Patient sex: F
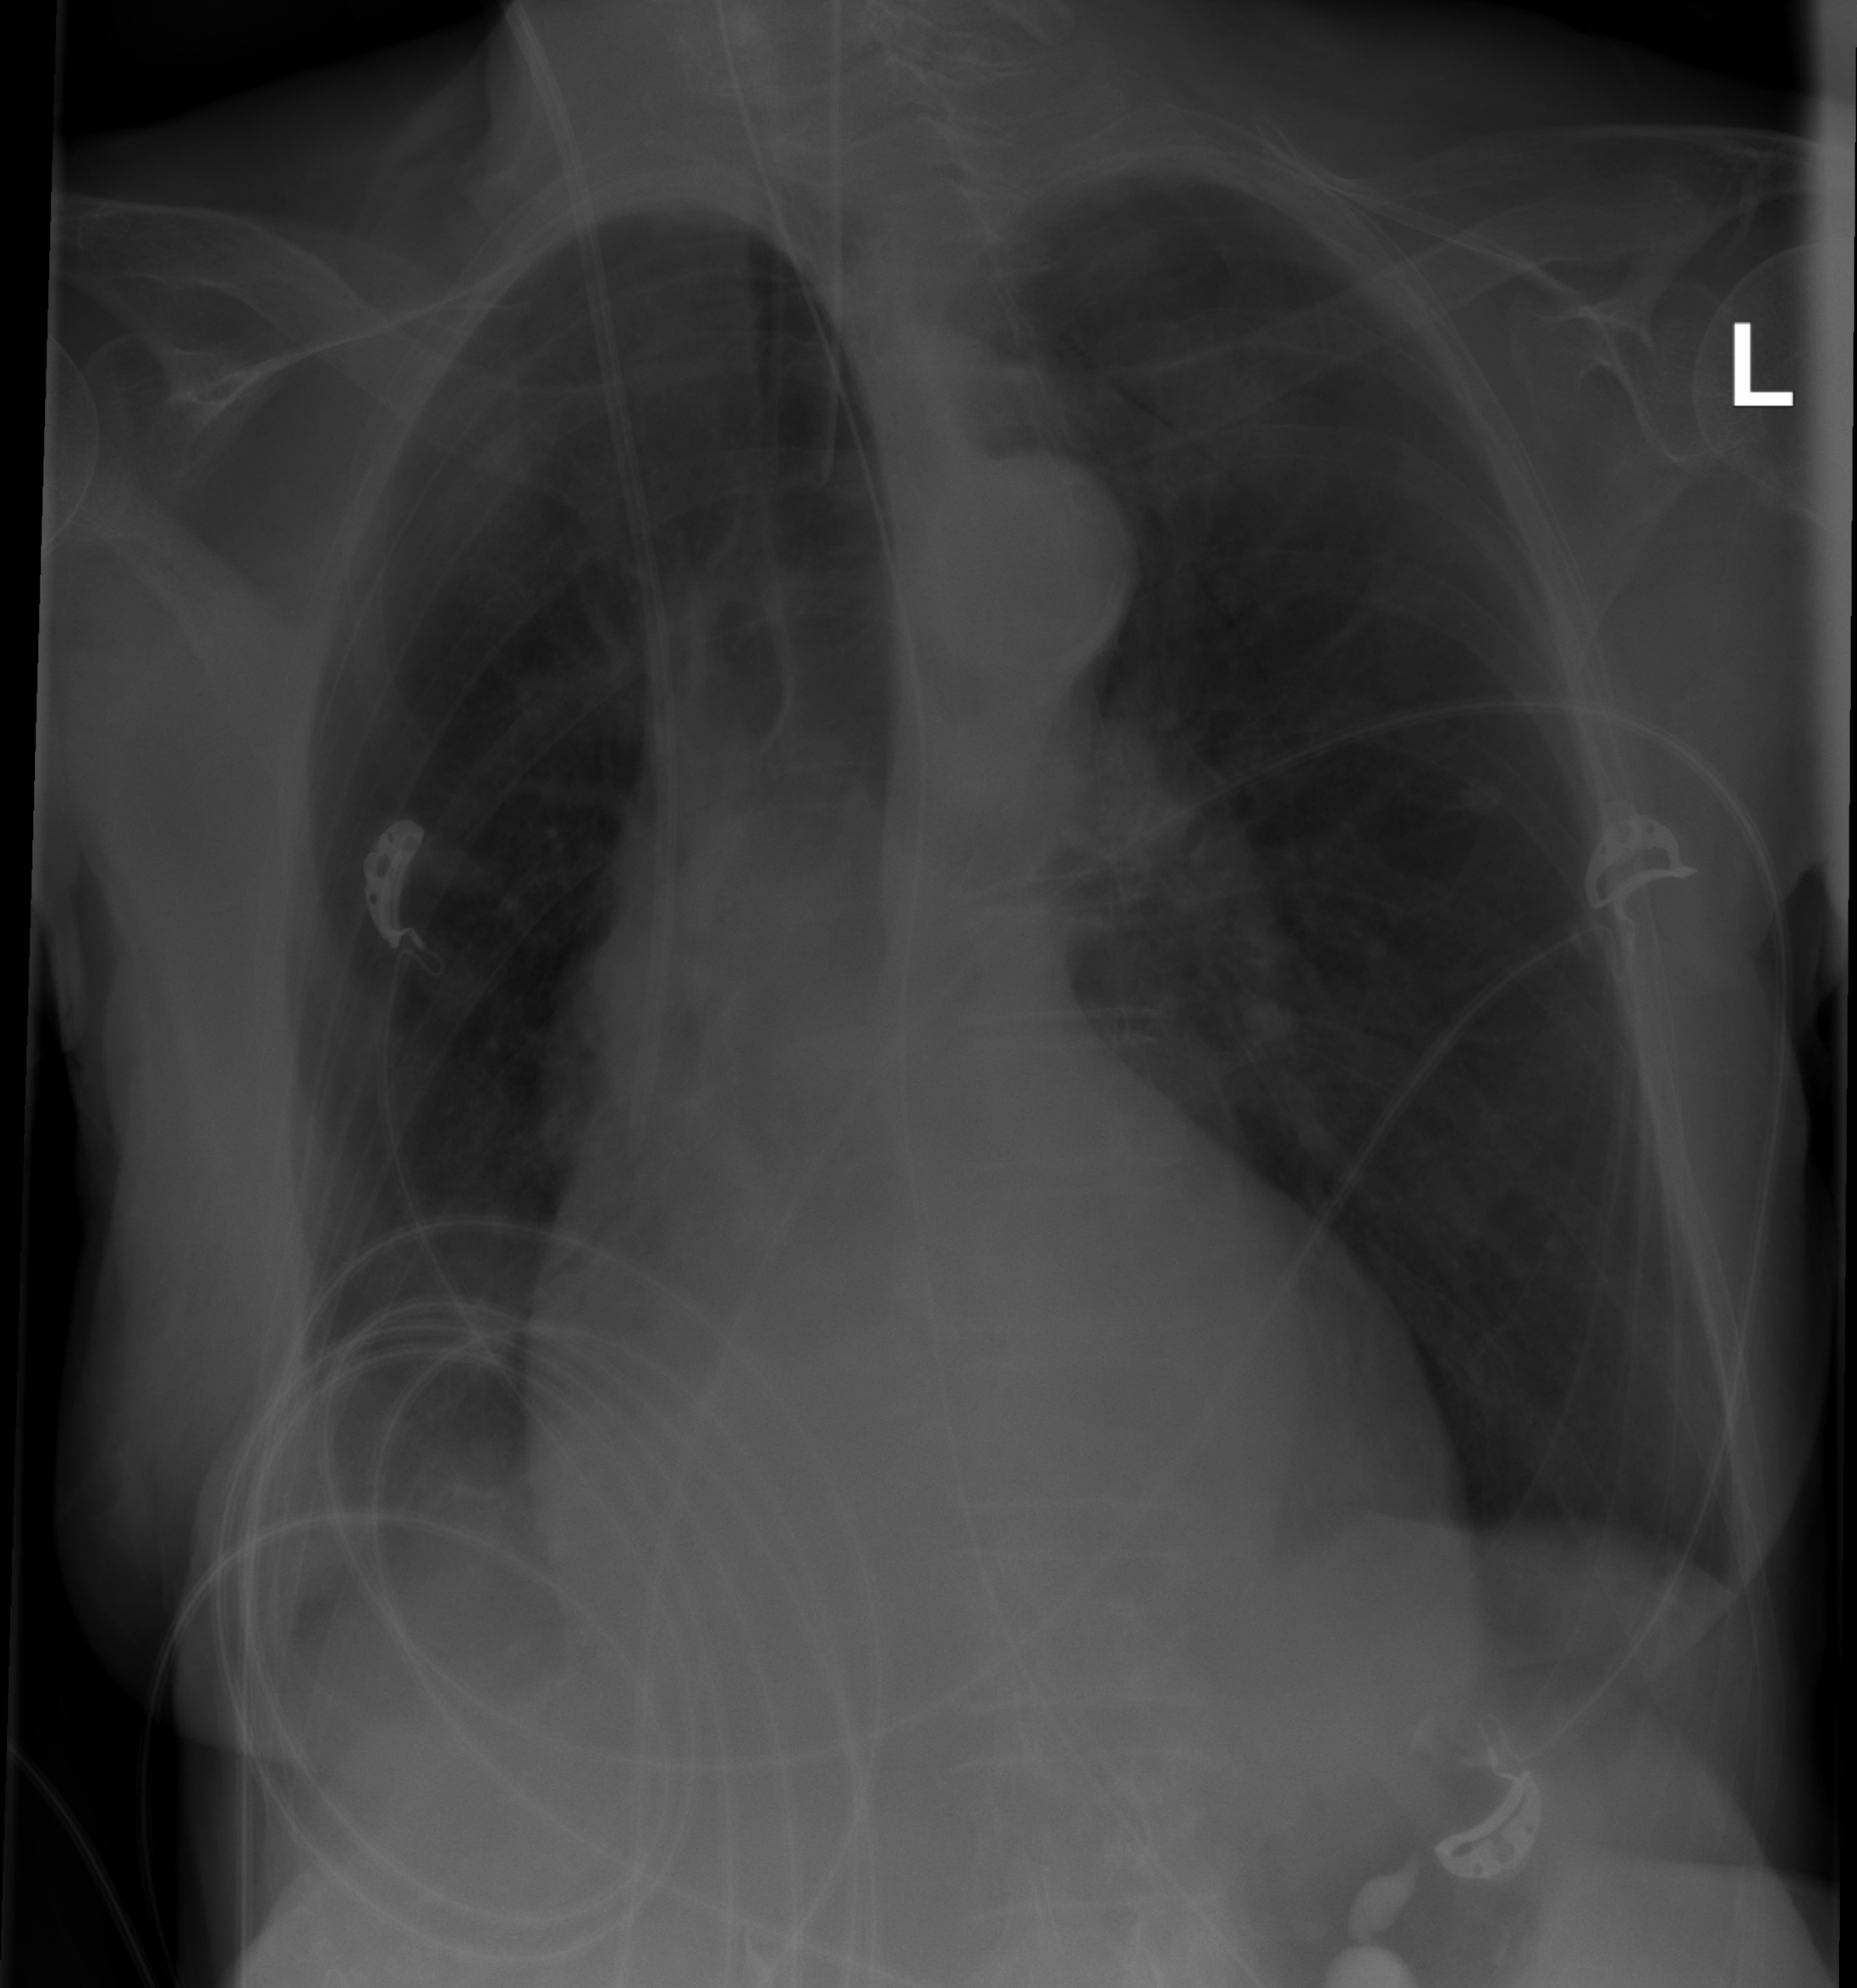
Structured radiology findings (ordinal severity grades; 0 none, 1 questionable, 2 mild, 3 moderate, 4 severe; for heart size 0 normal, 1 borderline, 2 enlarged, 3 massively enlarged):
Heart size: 2
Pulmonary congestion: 0
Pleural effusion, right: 2
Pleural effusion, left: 0
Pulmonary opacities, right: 2
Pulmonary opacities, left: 0
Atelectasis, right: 2
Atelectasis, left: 0